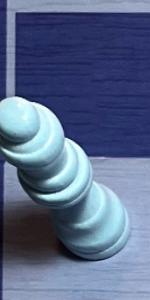
Label: Queen_White